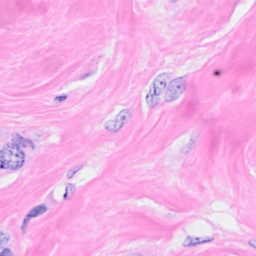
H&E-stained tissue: Breast